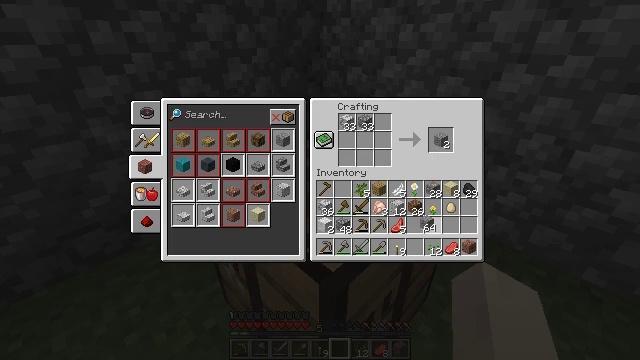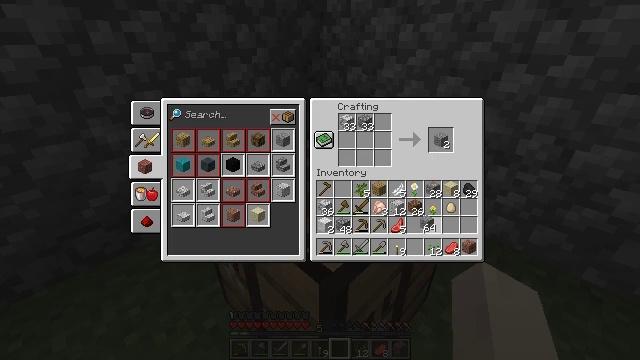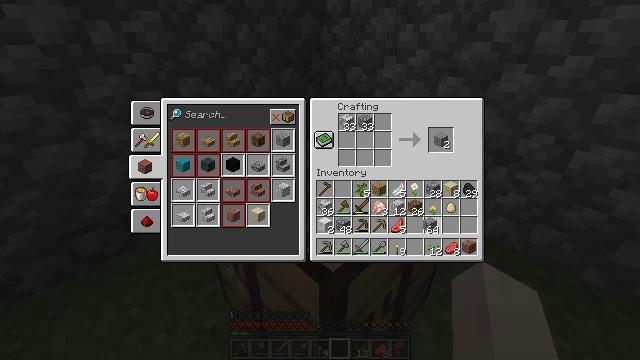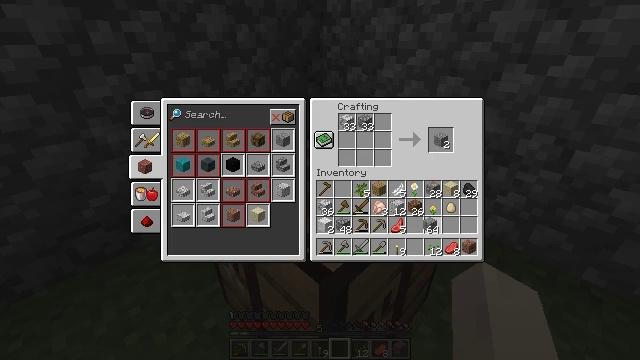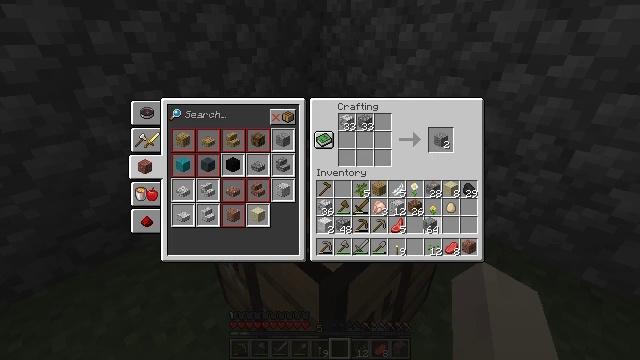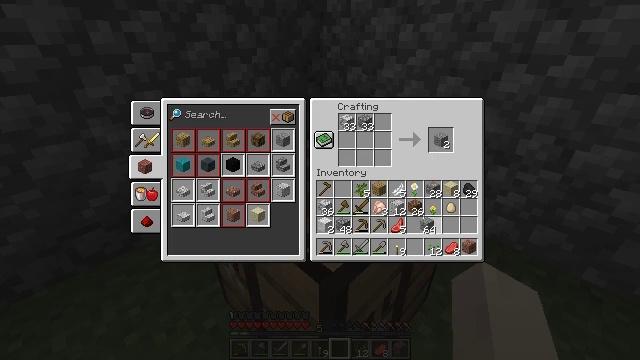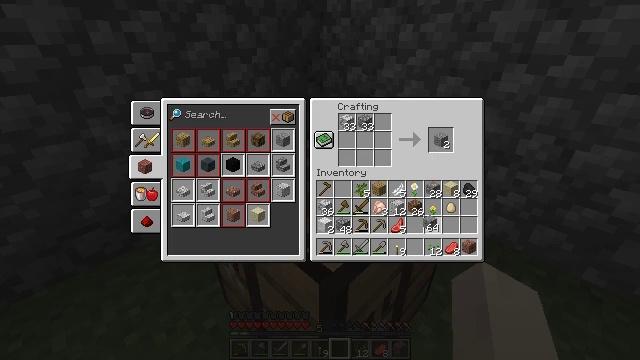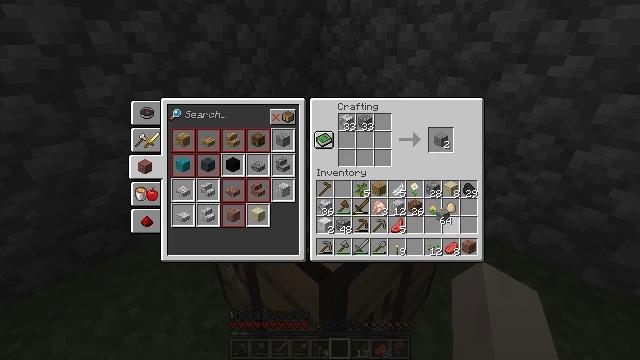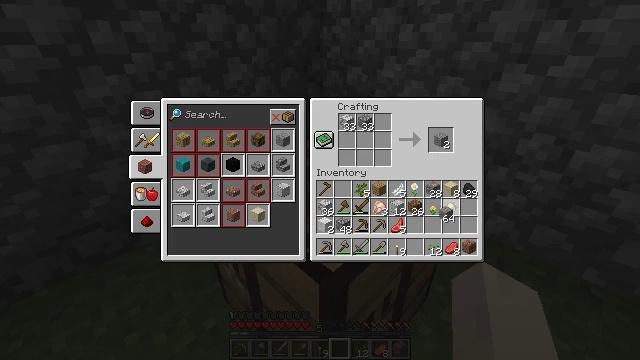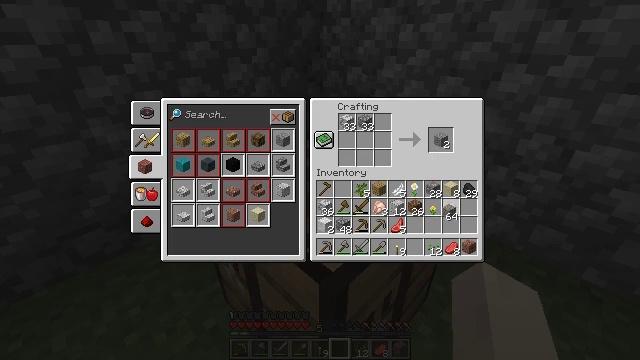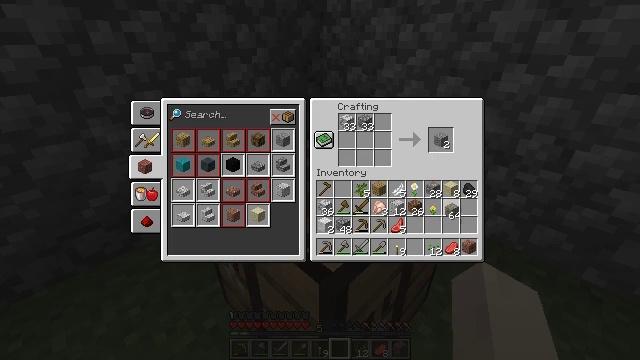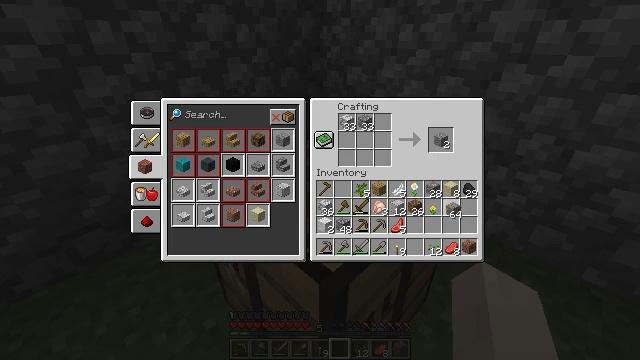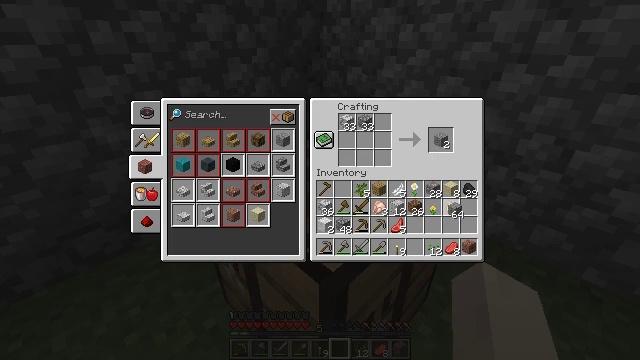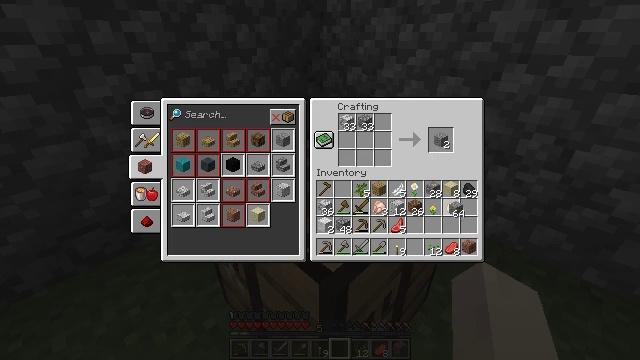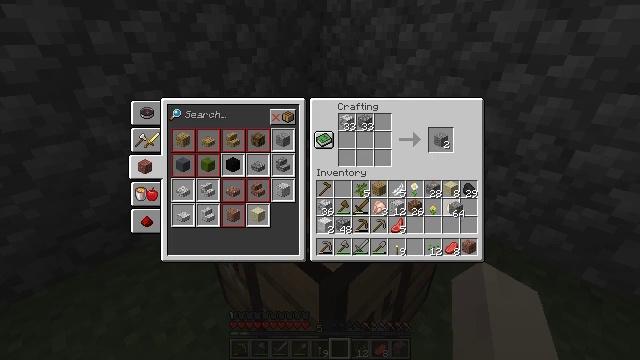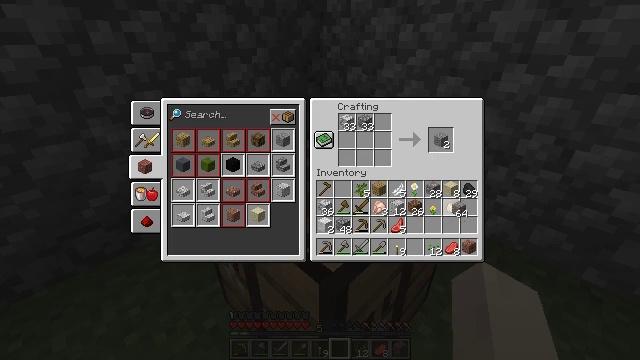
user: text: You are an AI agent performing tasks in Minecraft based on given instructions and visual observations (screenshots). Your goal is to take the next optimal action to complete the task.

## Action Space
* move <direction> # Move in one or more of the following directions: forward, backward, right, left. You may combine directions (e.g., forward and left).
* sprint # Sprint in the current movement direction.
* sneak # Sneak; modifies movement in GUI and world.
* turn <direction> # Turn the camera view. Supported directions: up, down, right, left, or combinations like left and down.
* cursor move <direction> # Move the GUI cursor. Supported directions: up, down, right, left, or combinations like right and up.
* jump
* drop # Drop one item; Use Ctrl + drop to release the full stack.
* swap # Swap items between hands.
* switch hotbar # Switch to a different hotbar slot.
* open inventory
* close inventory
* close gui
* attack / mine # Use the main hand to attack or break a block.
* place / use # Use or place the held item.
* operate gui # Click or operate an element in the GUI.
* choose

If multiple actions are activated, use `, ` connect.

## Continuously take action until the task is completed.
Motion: motion action
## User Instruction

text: Create andesite in the crafting table.
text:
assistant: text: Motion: no_op
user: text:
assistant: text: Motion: no_op
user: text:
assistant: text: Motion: no_op
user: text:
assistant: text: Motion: no_op
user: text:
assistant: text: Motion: no_op
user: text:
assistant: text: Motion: no_op
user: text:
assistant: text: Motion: cursor move right
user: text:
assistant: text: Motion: no_op
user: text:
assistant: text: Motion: no_op
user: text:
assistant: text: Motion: no_op
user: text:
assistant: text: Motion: no_op
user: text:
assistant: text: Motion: no_op
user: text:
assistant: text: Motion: no_op
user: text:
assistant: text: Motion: no_op
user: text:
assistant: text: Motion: no_op
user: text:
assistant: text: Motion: no_op
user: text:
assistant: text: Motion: no_op
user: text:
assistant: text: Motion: no_op
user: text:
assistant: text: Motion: no_op
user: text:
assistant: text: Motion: no_op
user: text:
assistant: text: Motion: no_op
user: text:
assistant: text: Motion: no_op
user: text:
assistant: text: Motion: operate gui
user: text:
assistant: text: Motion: operate gui
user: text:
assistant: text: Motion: operate gui
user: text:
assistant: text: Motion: no_op
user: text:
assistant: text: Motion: no_op
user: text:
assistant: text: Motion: no_op
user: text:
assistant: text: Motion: no_op
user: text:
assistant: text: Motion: no_op